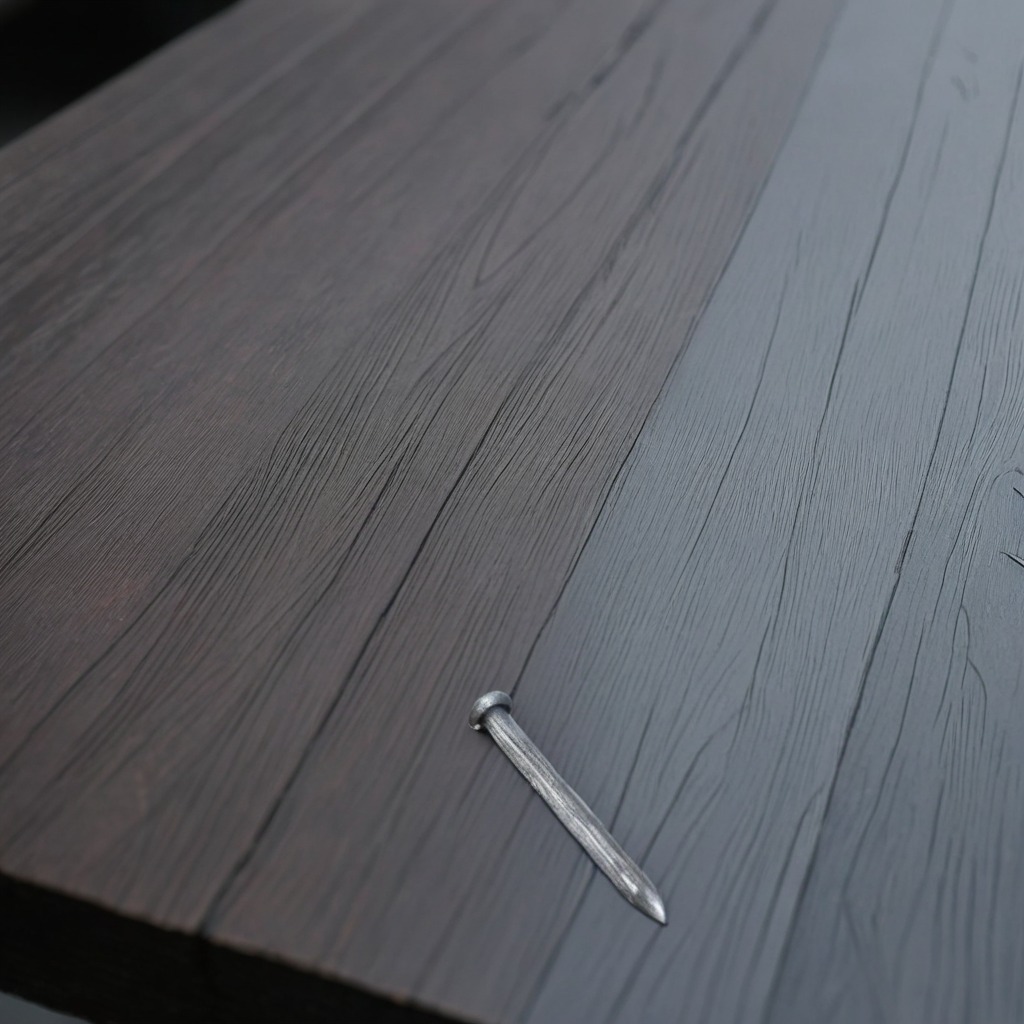
An iron nail is lying on the old table.